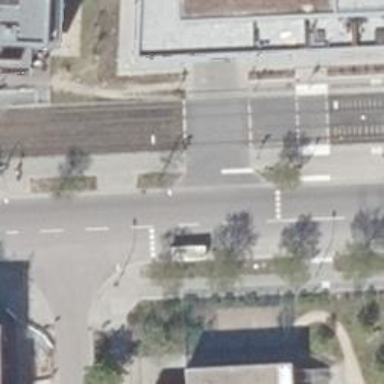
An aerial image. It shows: Tram level crossing equipped with traffic signals.